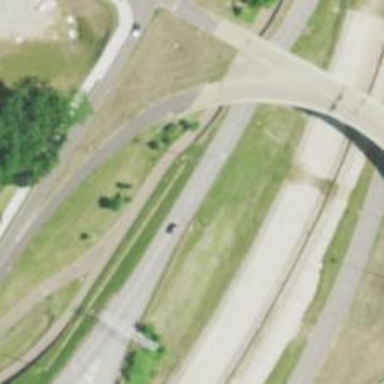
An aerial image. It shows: Trunk highway with expressway features.